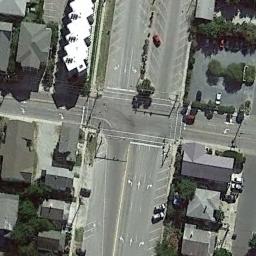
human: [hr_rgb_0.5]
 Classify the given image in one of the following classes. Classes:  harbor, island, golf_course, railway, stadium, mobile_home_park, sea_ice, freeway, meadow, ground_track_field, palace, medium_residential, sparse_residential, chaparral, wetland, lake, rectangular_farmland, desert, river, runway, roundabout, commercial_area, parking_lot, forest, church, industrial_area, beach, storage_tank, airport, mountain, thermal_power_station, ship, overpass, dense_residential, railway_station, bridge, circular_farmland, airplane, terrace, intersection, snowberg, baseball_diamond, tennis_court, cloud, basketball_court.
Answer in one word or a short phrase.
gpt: intersection